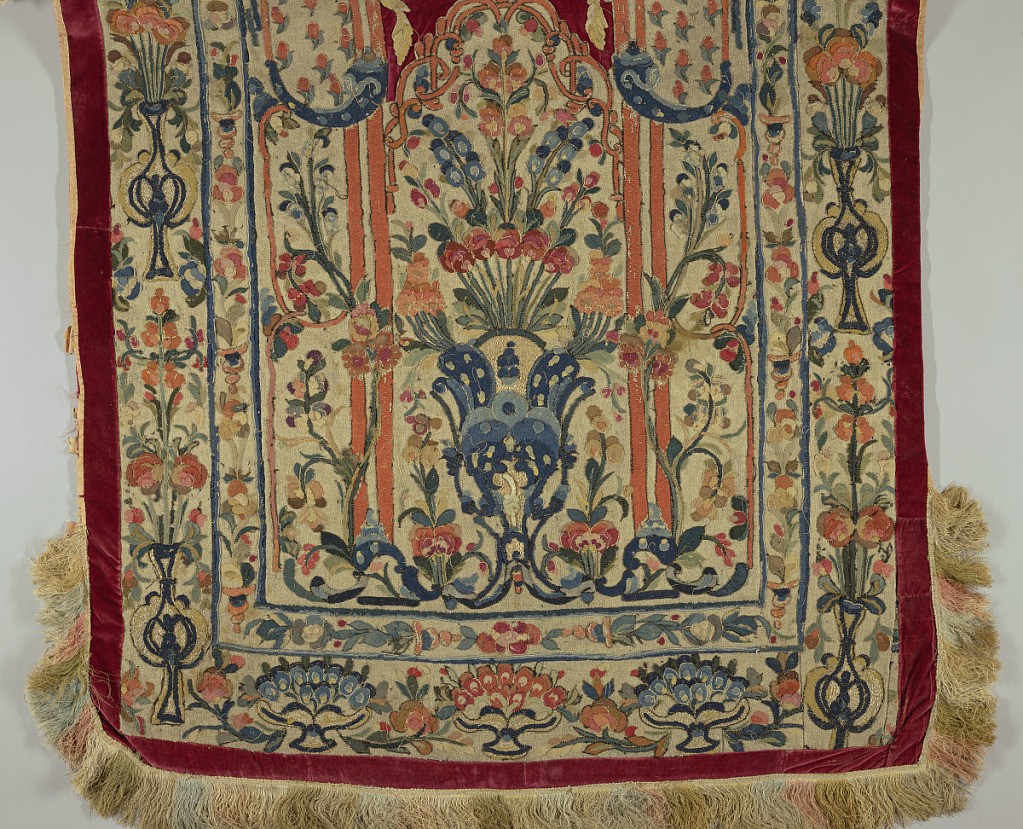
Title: Panel
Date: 19th century
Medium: wool, silk Technique: appliqué and embroidery
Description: Bits of colored woolen cloth applied on a light ground in a pattern of vases containing flowers and scrolls, arranged around a niche and in borders. The niche and outer border are of red velvet; silk fringe in several colors at top and bottom.